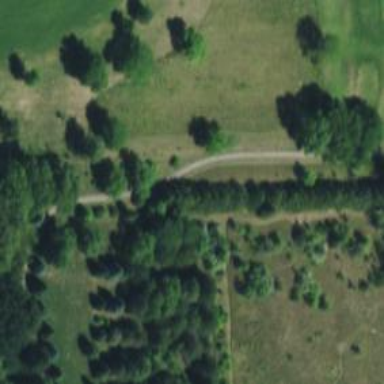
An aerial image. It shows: Disc golf pitch for leisure sports on the land.